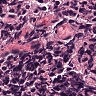
Metastatic tissue present: no